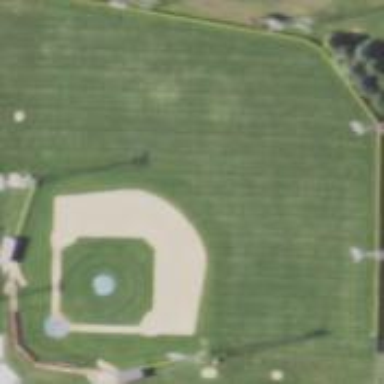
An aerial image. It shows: Grass pitch designated for baseball.